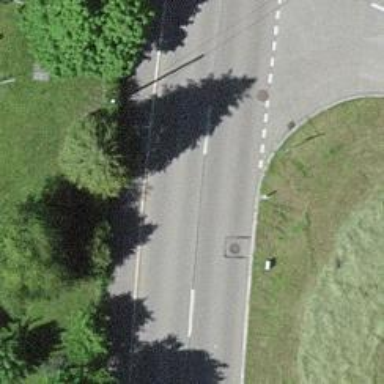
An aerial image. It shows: Paved secondary road.